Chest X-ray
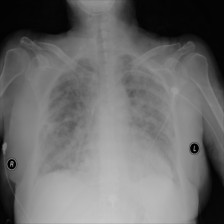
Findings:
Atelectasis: negative
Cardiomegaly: negative
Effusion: negative
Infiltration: positive
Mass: negative
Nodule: negative
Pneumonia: negative
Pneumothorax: negative
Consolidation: negative
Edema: negative
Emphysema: negative
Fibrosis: negative
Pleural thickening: negative
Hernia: negative